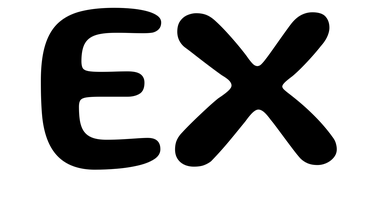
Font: Gluten_Medium